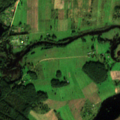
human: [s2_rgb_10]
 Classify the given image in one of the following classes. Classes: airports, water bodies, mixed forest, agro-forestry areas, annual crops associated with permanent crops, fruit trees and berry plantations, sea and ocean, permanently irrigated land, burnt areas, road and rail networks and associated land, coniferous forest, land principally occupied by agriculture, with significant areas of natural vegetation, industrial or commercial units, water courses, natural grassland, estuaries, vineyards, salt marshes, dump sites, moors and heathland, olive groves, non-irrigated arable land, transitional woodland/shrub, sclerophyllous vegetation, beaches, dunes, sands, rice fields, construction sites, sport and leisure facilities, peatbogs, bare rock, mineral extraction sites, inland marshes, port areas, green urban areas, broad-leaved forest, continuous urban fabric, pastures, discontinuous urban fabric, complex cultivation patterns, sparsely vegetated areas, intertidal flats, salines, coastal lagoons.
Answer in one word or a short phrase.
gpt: non-irrigated arable land, pastures, complex cultivation patterns, land principally occupied by agriculture, with significant areas of natural vegetation, broad-leaved forest, transitional woodland/shrub